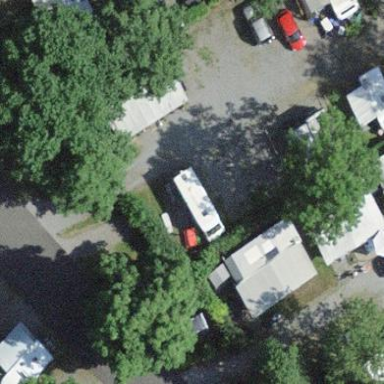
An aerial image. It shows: Camp pitch for tourism.